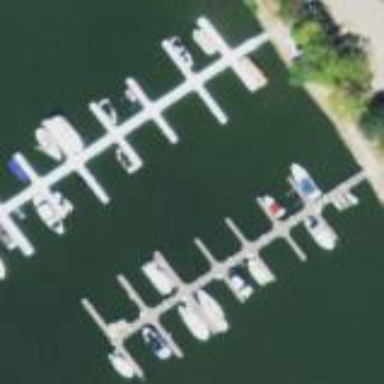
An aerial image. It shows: Marina on leisure land.